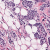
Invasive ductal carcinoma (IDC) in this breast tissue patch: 1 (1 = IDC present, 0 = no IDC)